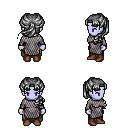
a pixel art fantasy rpg character, female body template, dark elf, purple skin, chain mail, robe skirt, gray princess hairstyle, brown shoes, four views (front, back, left, right), 2x2 character sprite sheet, small pixel art, hard edges, no anti-aliasing